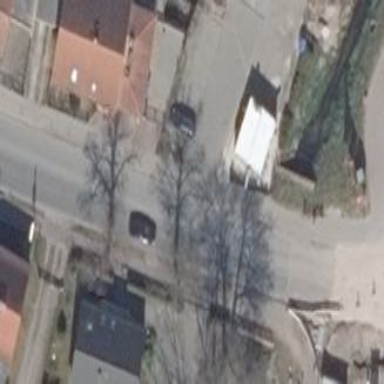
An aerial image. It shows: Parking area surfaced with paving stones.